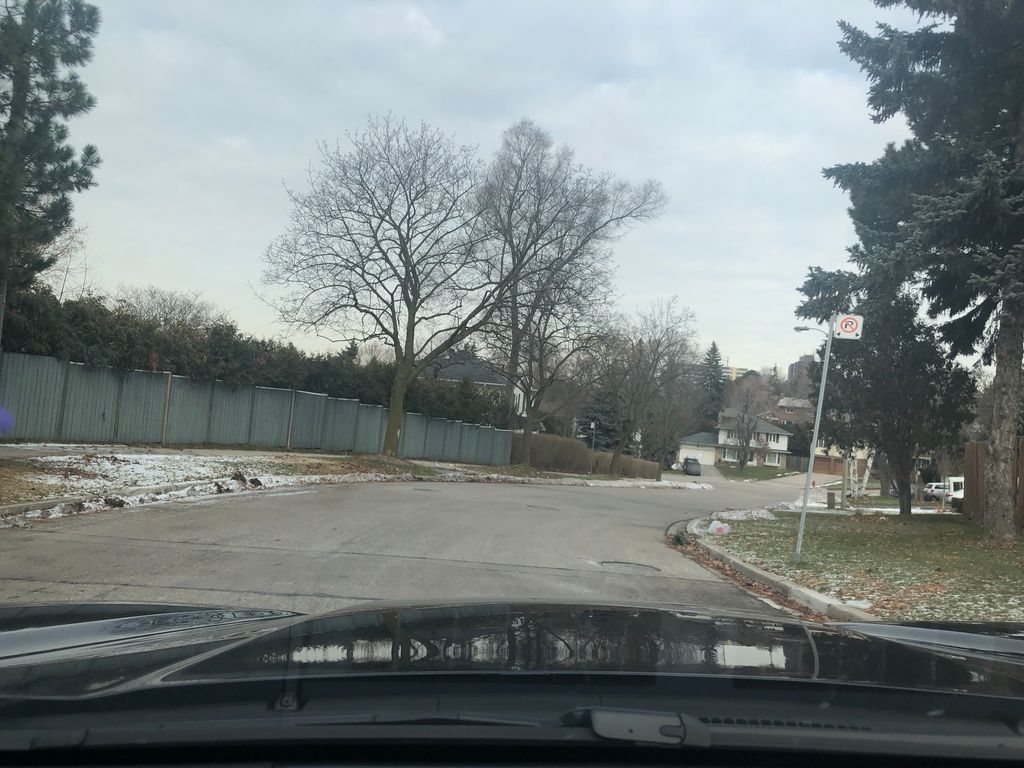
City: toronto